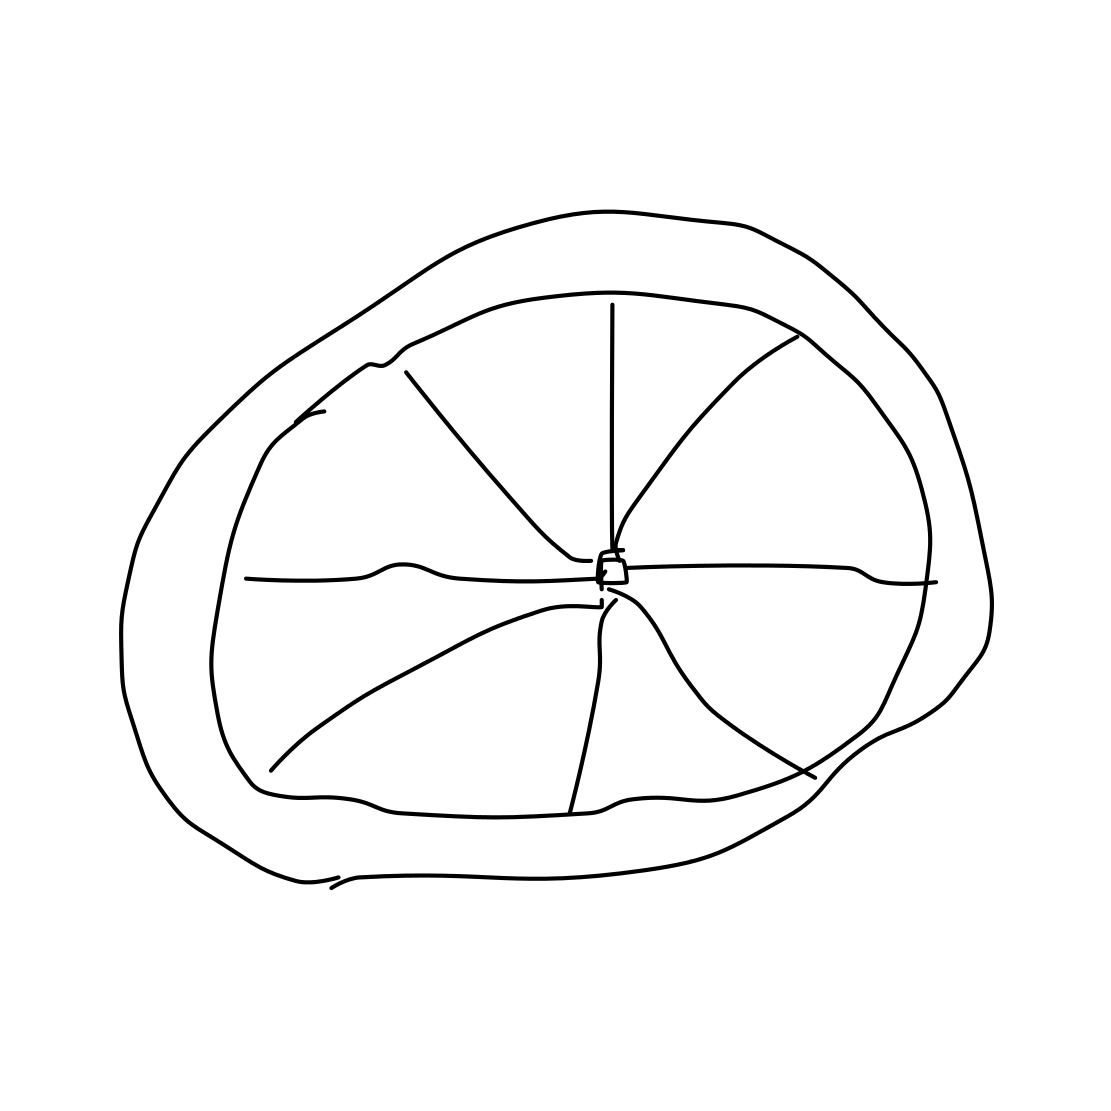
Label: wheel